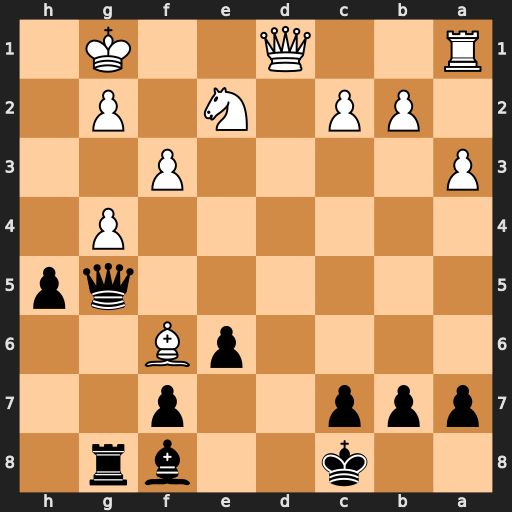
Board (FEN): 2k2br1/ppp2p2/4pB2/6qp/6P1/P4P2/1PP1N1P1/R2Q2K1
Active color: b
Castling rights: -
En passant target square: -
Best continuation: Qxf6